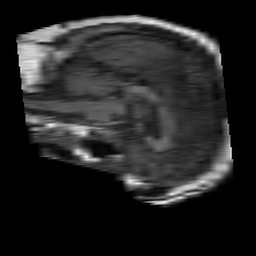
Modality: T1w
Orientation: sagittal
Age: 62
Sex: female
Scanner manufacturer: philips
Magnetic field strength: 1.5 T
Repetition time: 0.375 s
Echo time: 0.011 s